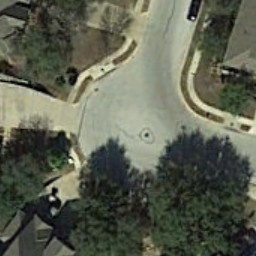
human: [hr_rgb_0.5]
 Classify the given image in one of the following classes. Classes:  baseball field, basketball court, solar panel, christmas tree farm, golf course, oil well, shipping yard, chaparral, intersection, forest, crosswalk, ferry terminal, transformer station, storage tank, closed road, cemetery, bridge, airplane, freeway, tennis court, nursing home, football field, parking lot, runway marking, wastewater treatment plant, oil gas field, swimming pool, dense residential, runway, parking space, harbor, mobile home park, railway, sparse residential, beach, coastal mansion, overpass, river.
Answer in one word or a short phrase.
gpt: closed road